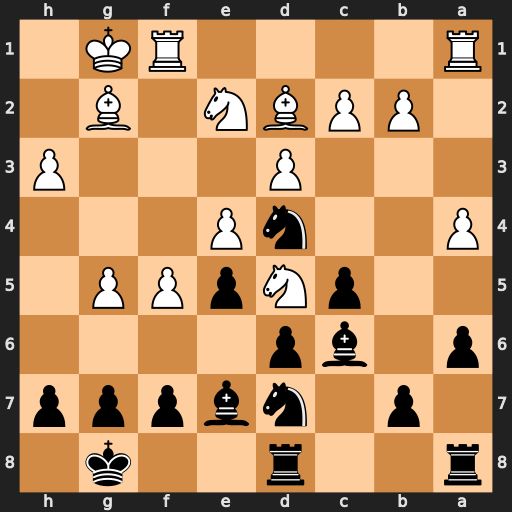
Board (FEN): r2r2k1/1p1nbppp/p1bp4/2pNpPP1/P2nP3/3P3P/1PPBN1B1/R4RK1
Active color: b
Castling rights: -
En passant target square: -
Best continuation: Nxe2+ Kf2 Bxd5